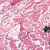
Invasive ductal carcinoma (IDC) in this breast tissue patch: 0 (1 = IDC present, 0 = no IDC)